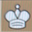
Piece: wK